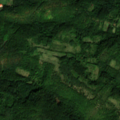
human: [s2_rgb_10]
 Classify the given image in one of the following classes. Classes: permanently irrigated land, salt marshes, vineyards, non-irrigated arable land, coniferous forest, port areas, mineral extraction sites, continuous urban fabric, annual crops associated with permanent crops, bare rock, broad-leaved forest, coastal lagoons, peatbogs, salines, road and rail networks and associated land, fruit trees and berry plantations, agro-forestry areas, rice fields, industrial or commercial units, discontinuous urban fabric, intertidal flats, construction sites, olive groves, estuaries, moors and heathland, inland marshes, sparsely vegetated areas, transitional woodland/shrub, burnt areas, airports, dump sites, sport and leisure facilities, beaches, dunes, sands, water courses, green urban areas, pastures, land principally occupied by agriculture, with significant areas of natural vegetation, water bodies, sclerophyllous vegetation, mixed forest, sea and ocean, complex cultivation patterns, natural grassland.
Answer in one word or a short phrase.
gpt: land principally occupied by agriculture, with significant areas of natural vegetation, broad-leaved forest